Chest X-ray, AP view. Patient: 45 years old, sex F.
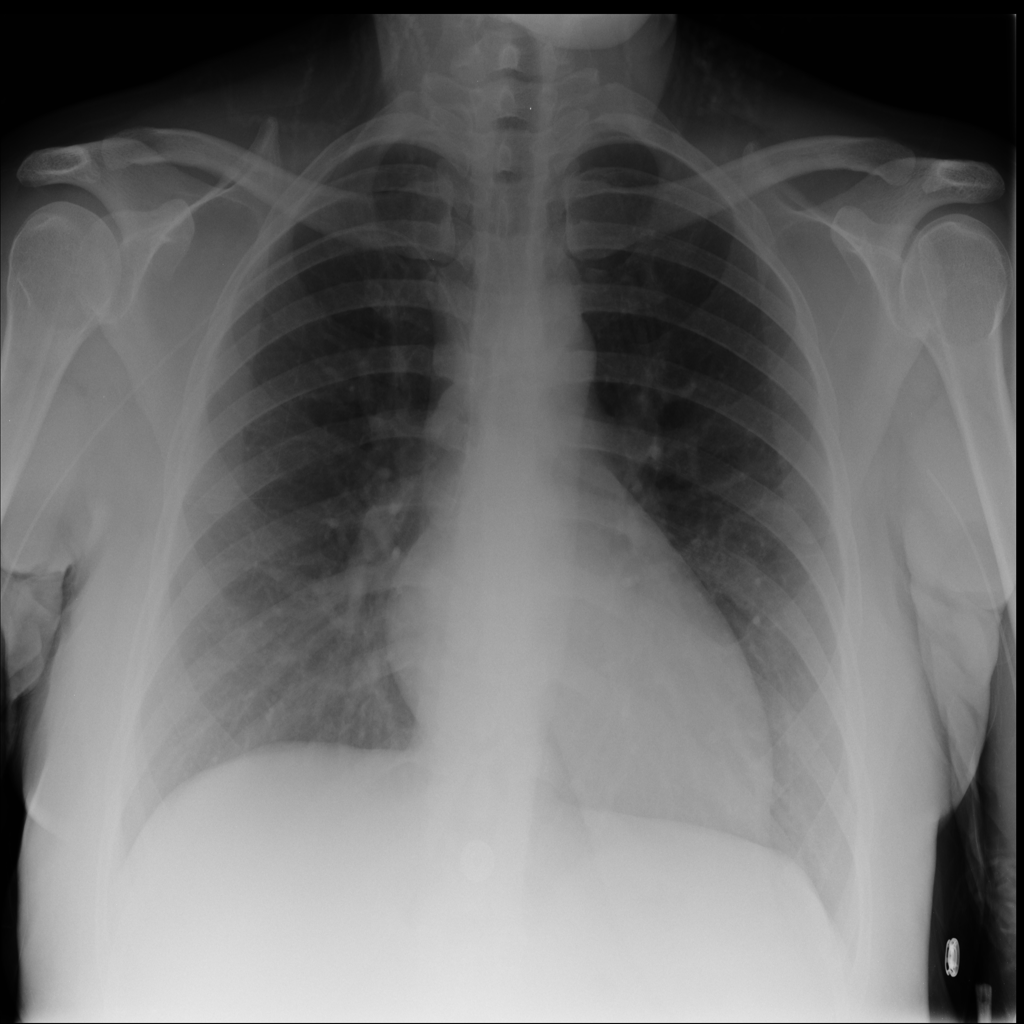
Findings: No Finding